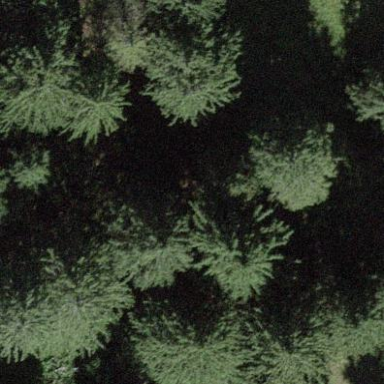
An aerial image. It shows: Forest area.